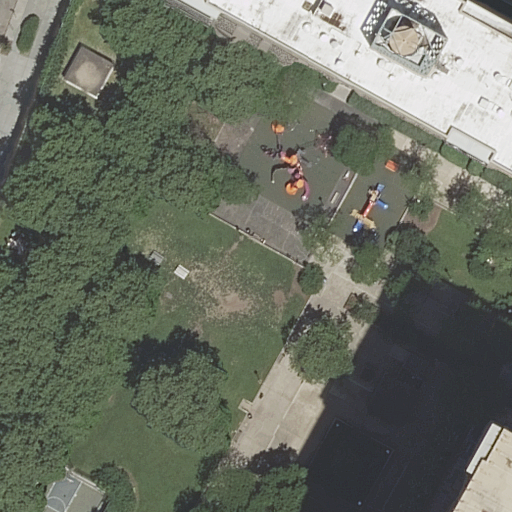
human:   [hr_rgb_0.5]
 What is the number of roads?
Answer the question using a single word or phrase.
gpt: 0

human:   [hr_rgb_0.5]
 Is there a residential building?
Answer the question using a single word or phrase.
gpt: yes

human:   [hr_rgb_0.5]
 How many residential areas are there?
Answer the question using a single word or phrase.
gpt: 1

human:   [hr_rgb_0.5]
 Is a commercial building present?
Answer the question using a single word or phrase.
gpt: no

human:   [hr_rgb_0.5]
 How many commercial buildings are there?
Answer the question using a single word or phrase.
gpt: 0

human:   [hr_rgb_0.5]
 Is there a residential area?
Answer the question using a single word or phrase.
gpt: yes

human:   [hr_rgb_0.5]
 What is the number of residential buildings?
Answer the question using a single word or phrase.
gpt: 2

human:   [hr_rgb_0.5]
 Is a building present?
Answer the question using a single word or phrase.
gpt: yes

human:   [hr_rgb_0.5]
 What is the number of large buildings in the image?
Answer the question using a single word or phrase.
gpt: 1

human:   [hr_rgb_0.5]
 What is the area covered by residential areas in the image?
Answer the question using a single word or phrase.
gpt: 6602m2

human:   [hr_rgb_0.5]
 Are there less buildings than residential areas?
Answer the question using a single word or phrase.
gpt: no

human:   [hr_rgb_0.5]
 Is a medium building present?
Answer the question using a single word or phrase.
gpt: yes

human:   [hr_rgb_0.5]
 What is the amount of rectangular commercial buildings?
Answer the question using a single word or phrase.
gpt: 0

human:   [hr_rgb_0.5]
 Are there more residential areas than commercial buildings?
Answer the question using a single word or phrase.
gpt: yes

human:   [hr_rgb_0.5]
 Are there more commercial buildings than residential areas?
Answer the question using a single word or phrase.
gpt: no

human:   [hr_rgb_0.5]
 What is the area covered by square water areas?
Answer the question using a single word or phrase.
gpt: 0m2

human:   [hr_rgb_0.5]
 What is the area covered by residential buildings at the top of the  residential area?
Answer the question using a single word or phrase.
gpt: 0m2

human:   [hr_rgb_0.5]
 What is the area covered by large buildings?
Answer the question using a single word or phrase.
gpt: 1706m2

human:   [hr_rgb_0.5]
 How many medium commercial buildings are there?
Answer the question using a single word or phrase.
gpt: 0

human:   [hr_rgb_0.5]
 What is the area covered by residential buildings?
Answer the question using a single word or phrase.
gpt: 1902m2

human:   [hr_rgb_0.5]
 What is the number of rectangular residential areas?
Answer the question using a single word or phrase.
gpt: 1

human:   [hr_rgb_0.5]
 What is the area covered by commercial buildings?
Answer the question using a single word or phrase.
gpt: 0m2

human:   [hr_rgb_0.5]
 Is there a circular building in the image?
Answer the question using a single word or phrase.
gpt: no

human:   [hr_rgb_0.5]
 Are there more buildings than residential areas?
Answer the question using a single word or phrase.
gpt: yes

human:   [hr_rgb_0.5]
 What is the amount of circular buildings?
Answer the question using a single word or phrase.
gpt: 0

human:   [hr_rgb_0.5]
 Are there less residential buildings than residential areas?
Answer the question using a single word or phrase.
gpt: no

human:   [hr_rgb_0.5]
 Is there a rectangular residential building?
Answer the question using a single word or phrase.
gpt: yes

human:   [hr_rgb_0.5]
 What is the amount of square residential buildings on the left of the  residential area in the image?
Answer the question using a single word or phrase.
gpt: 0

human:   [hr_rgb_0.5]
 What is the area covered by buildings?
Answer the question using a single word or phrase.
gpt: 1902m2

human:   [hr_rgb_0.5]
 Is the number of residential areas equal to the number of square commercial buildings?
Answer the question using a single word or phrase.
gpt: no

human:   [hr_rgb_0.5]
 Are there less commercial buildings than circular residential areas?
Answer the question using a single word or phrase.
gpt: no

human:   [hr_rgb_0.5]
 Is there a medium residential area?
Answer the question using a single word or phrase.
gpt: no

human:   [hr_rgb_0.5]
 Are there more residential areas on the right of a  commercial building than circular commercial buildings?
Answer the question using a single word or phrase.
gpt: no

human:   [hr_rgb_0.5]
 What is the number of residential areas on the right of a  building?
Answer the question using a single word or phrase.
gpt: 0

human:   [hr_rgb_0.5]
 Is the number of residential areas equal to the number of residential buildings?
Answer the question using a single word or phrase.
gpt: no

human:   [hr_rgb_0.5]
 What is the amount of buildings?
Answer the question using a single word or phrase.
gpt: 2

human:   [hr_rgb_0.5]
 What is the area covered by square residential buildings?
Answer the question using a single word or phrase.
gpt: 0m2

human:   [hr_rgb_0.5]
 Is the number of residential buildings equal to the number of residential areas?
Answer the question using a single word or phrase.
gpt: no

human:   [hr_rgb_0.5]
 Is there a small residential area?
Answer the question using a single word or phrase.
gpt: no

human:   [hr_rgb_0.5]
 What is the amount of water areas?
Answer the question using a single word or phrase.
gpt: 0

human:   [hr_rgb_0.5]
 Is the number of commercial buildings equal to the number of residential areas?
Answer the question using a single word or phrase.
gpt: no

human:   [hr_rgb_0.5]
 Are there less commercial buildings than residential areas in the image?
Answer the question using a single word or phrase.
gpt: yes

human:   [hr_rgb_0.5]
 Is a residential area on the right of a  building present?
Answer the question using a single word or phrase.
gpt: no

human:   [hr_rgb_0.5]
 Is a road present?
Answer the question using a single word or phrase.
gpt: no

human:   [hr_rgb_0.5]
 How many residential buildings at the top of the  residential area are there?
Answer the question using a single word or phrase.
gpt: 0

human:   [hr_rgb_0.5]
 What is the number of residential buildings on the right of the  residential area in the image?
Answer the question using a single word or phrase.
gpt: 0

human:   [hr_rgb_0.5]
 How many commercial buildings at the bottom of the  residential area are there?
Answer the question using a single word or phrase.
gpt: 0

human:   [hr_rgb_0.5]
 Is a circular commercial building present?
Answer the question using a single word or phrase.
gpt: no

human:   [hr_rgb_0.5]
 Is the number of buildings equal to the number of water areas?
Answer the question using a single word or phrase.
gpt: no

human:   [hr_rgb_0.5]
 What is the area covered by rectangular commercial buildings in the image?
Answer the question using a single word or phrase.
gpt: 0m2

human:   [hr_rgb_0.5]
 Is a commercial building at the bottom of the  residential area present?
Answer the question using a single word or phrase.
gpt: no

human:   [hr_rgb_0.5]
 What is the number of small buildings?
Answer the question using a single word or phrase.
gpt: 0

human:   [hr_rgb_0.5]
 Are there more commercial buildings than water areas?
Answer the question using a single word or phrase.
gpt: no

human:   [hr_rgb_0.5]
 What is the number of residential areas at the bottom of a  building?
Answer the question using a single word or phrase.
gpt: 0

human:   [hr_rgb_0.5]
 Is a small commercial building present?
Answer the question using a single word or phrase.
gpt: no

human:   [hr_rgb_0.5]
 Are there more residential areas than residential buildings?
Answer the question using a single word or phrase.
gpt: no

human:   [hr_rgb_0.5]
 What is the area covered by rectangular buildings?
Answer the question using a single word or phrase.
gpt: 196m2

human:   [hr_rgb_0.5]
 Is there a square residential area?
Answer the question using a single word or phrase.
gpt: no

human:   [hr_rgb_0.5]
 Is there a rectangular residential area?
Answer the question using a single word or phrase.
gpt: yes

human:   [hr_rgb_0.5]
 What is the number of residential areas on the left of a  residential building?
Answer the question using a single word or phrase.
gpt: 0

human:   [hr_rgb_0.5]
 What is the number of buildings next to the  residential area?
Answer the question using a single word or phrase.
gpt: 2

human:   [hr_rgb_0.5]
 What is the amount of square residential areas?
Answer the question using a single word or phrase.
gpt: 0

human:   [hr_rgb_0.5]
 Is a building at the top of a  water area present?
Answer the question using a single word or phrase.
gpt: no

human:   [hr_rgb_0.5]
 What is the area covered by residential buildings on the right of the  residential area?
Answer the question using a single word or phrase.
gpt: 0m2